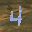
Label: 4